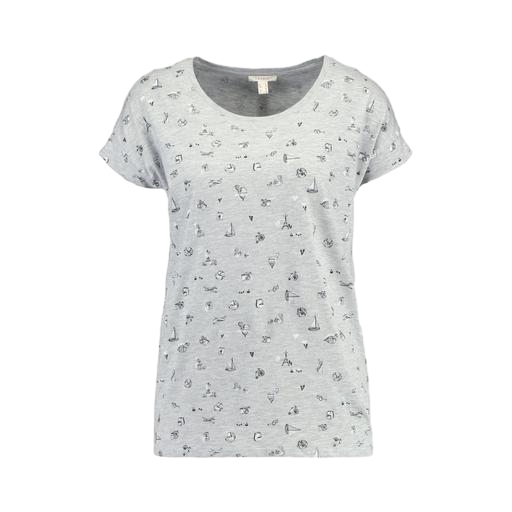
gray printed jersey t-shirt, grey printed tee, printed t-shirt, white background